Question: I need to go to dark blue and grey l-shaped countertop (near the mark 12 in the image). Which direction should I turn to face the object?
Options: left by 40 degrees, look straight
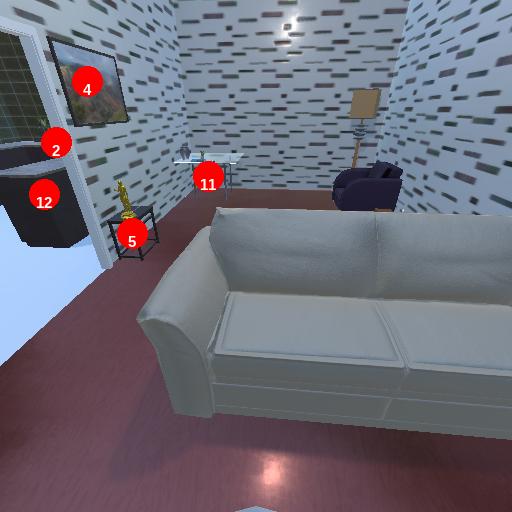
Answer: left by 40 degrees